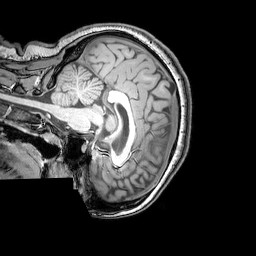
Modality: T1w
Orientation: sagittal
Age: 22
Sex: female
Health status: healthy
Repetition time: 0.081 s
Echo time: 0.037 s